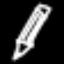
Label: pencil